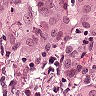
Metastatic tissue present: yes